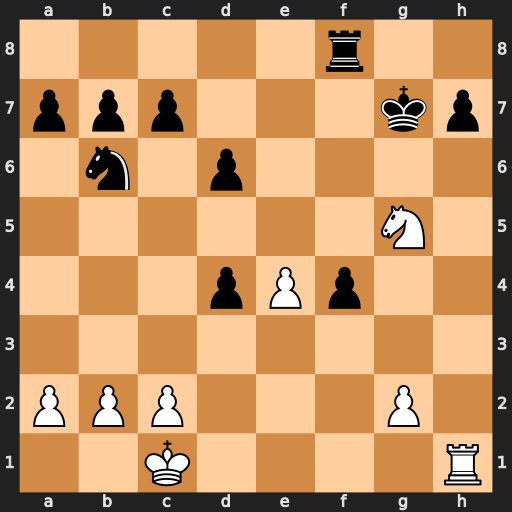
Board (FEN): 5r2/ppp3kp/1n1p4/6N1/3pPp2/8/PPP3P1/2K4R
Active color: w
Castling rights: -
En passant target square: -
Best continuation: Ne6+ Kg8 Nxf8